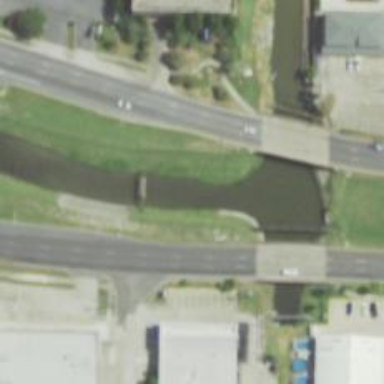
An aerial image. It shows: Canal.